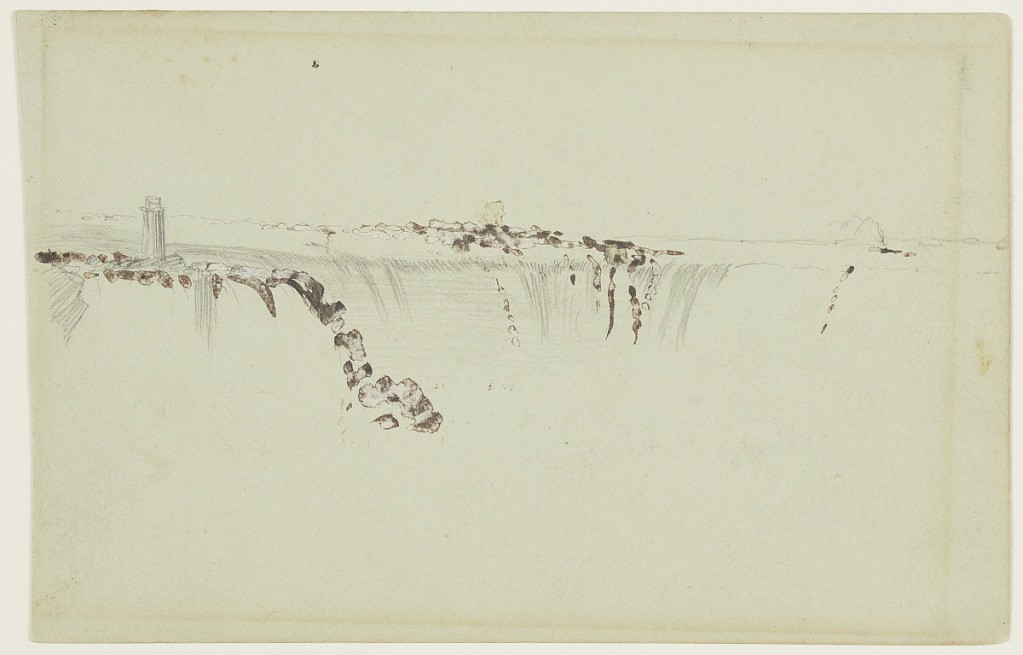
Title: Horseshoe Falls, Niagara River, Canada
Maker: Frederic Edwin Church, American, 1826–1900
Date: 1856 or 1858
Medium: Graphite and white gouache on gray-green wove paper; verso: graphite
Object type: Drawing
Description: Landscape sketch showing a view of the top of Horseshoe Falls on the Niagara River, viewed from the Canadian bank. Water cascades in ribbons over of the curving edge of the falls, which extends horizontally across the composition. The terrapin tower is shown at far left, while a distant cloud is shown on the horizon at far right.

Verso: Unfinished, loose botanical sketch of the trunk and lower boughs of a tree near Niagara Falls. Smaller branches are predominantly excluded from the view.